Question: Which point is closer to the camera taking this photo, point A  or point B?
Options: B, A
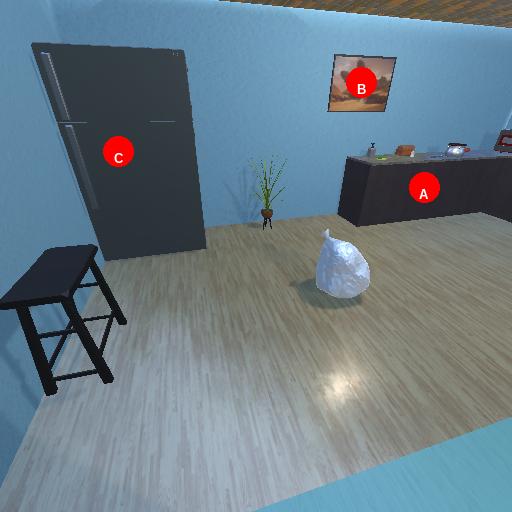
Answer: B